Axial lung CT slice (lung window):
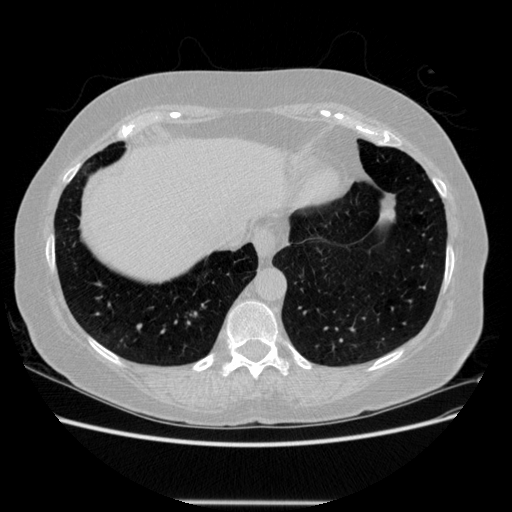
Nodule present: no